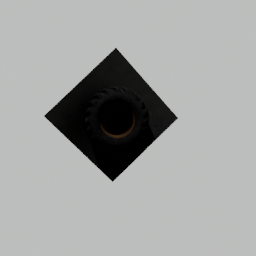
Label: mechanical